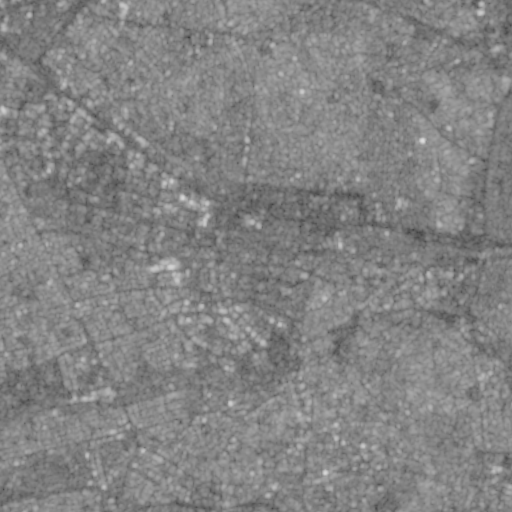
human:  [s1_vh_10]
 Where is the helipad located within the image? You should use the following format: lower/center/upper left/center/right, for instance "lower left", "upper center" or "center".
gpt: The helipad is located in the lower left of the image.
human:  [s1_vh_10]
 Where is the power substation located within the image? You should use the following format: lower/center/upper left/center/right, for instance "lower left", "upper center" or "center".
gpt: The power substation is located in the upper right of the image.
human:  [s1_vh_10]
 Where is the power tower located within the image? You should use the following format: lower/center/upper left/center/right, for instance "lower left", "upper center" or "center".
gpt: The power tower is located in the upper right of the image.
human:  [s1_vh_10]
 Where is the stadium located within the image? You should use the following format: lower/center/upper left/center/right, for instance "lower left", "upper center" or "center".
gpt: The stadium is located in the lower center of the image.
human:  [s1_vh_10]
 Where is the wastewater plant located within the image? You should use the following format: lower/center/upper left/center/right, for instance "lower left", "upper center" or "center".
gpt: The wastewater plant is located in the upper right of the image.
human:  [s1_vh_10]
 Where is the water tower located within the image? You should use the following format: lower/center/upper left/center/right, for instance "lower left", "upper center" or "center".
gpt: The water tower is located in the upper right of the image.
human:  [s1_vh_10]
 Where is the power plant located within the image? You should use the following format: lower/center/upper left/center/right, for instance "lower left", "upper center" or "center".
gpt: There is no power plant in the image.

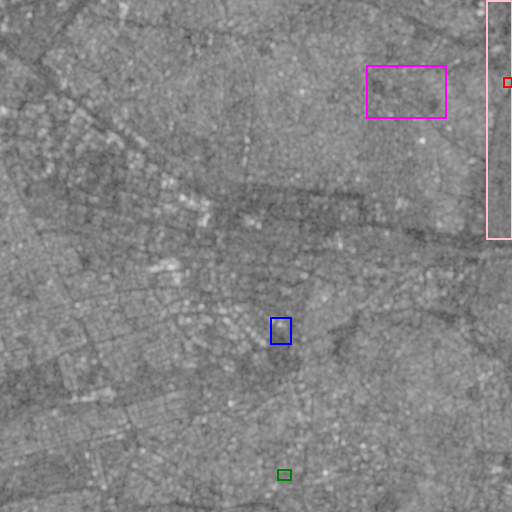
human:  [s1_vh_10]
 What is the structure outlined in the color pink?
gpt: The structure outlined in pink is a park.
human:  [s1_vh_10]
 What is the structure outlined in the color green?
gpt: The structure outlined in green is a parking lot.
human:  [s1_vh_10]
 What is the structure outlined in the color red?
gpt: The structure outlined in red is a power substation.
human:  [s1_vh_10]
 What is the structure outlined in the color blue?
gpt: The structure outlined in blue is a stadium.
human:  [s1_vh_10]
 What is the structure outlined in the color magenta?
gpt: The structure outlined in magenta is a wastewater plant.
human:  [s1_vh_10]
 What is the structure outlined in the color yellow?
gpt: There is no yellow outline.